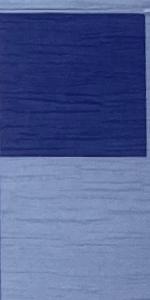
Label: Empty